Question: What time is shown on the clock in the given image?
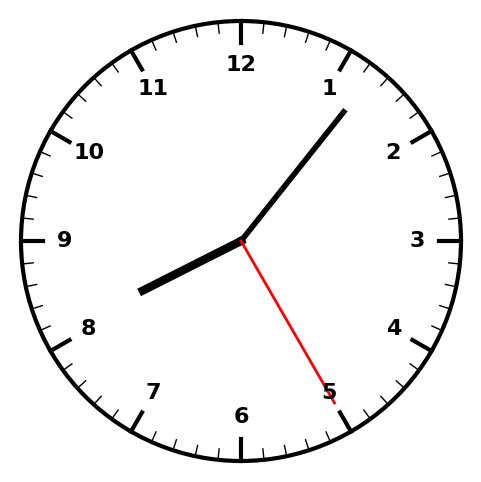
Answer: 08:06:25